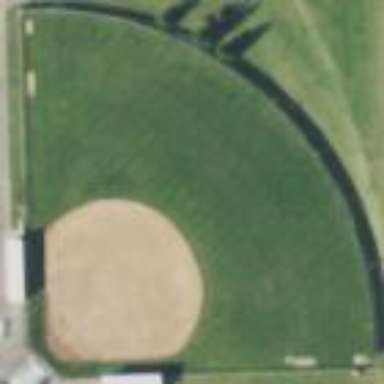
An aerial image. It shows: Softball pitch for leisure sports.